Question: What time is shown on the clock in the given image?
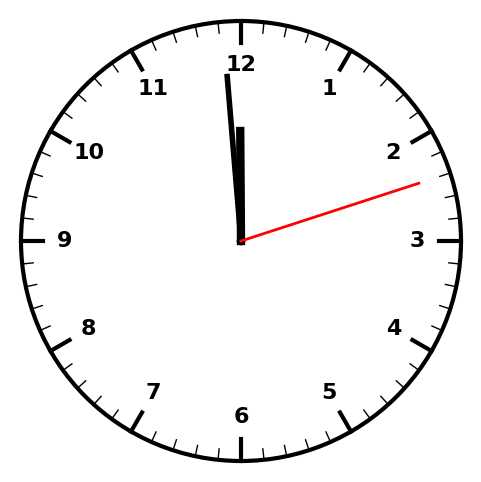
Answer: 11:59:12